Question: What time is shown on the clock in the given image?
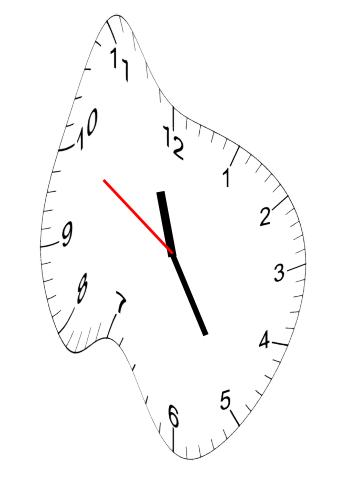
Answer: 11:24:50